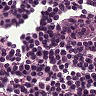
Metastatic tissue present: no